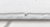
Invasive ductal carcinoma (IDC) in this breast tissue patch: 0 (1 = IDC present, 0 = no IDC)